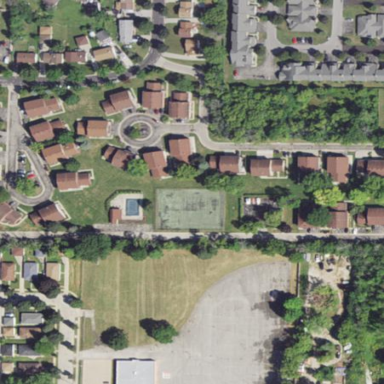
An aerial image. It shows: Residential area consisting of condominiums.